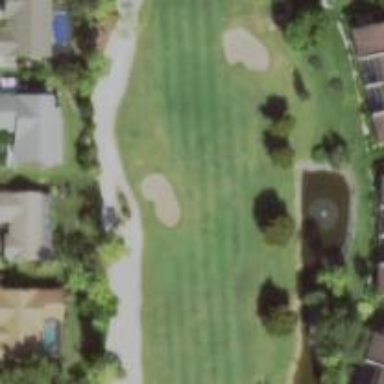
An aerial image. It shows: Golf hole.